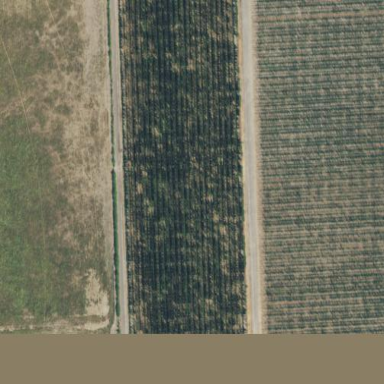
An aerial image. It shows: Orchard.